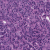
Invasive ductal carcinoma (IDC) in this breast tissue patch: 1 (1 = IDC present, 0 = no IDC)